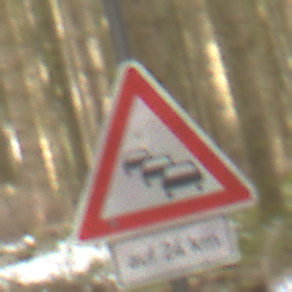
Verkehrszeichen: Stau
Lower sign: LaengeEinerStrecke6
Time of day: MorningAfternoon
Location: Outdoor (Nature)
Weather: Overcast
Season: Winter
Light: Natural